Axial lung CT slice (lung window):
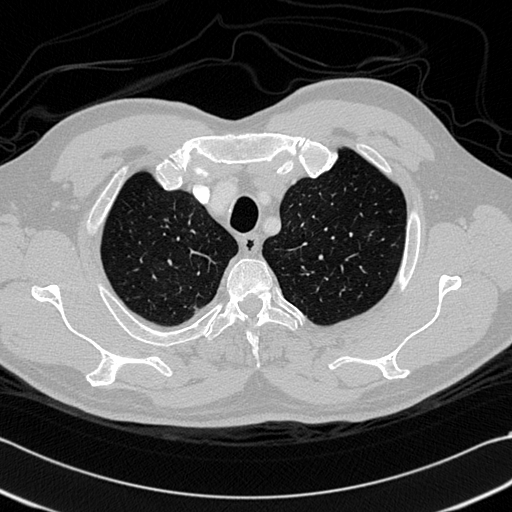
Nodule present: no